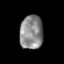
Tissue: skin
Cell type: T cells
Senescence score: 0.2576
Nuclear area (px): 767
Mean DAPI intensity: 138.029